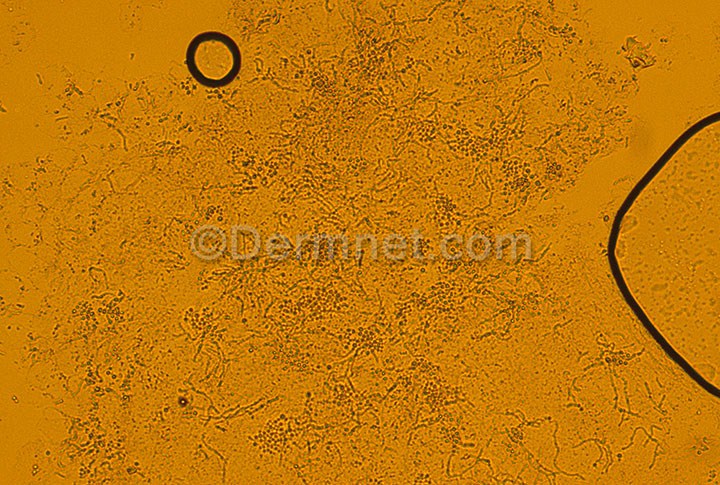
Disease: Tinea Ringworm Candidiasis and other Fungal Infections